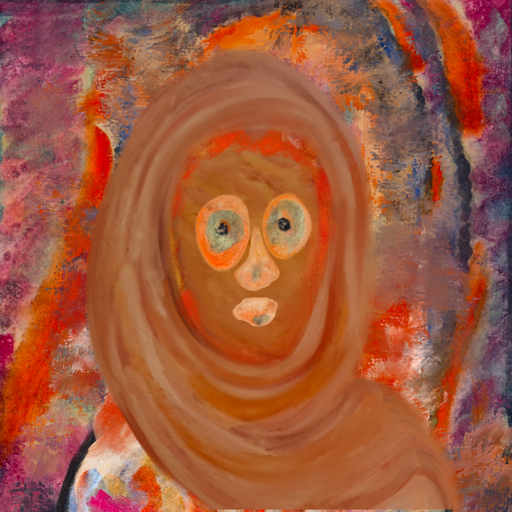
Background: Experience, Head And Neck Front: Pious_Lady, Face Front: Childish, Bust: Childish, Hair Front: Rupkatha, Head Accessory: Pious_Lady_Scarf, Second Necklace: Blank, Necklace: Blank, Baby: Blank